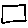
Label: square